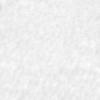
Label: no_change